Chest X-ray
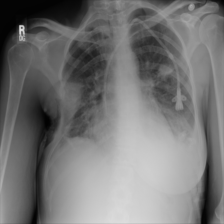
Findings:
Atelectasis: negative
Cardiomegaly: negative
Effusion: positive
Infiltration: positive
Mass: negative
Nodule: positive
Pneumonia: negative
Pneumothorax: negative
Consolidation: negative
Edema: negative
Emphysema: negative
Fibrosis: negative
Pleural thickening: negative
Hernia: negative